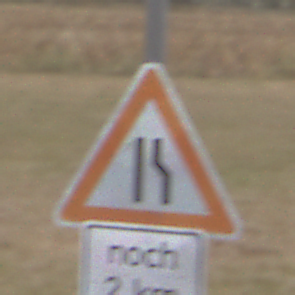
Verkehrszeichen: EinseitigVerengteFahrbahnRechts
Zusatzzeichen unten: LaengeEinerStrecke4
Umgebung: Outdoor, Suburban
Tageszeit: Midday
Wetter: Overcast
Licht: Natural
Jahreszeit: NotSpecified
Kontrast: LowContrast